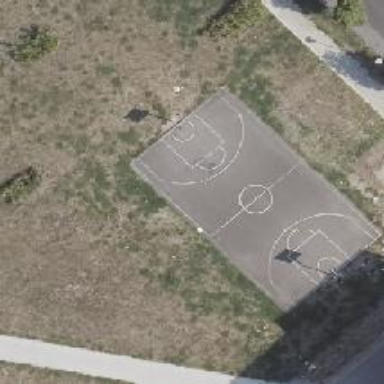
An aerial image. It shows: Basketball court with asphalt surface.